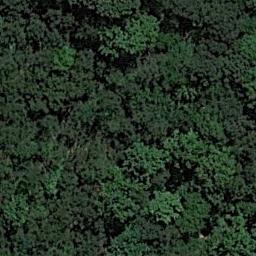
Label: forest